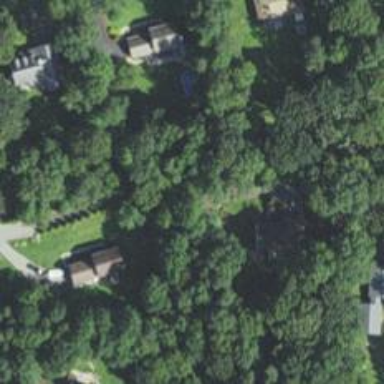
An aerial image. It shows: Residential driveway.